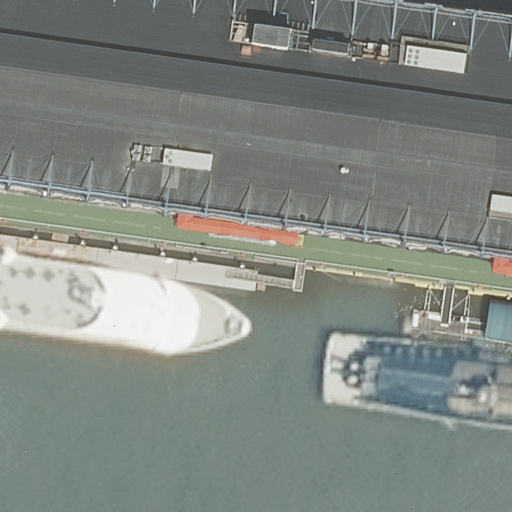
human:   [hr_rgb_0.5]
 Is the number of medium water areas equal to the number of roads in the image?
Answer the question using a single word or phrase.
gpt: no

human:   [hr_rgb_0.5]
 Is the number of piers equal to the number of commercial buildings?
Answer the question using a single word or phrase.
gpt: no

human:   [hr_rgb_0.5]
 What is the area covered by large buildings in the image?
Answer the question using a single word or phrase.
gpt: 6048m2

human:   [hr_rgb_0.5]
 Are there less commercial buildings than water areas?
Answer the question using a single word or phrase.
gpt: yes

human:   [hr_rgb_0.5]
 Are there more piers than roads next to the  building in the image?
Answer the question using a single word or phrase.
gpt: no

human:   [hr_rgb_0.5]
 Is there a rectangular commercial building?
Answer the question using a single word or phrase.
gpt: no

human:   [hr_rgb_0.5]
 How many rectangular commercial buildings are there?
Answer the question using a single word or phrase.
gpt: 0

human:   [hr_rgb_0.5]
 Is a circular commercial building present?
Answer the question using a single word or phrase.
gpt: no

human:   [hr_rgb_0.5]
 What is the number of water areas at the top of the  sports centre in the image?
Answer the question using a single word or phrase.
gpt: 0

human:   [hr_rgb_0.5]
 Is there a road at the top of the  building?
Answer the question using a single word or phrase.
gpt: no

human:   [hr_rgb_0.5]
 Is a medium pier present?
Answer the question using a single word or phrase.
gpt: no

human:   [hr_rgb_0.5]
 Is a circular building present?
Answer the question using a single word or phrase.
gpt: no

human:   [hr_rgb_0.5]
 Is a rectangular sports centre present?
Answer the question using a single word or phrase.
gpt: no

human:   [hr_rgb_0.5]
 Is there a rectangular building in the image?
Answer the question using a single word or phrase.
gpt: no

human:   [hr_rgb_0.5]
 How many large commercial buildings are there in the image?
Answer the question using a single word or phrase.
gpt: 0

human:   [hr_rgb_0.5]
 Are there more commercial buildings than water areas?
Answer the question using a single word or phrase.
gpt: no

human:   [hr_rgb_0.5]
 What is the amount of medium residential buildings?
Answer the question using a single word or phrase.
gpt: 0

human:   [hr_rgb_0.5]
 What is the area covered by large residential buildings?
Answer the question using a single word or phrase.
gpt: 6048m2

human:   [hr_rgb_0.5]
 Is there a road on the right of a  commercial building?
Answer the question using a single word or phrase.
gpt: no

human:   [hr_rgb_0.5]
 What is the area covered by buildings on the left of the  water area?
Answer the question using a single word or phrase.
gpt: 0m2

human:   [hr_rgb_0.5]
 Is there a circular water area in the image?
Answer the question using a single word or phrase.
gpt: no

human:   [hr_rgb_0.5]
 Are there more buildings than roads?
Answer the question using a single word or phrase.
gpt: no

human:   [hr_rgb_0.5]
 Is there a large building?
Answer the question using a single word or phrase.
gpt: yes

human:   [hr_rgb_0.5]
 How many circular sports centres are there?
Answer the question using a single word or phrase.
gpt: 0

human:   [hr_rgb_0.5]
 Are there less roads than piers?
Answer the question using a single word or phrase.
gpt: no

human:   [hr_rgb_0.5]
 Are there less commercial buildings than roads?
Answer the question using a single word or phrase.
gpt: yes

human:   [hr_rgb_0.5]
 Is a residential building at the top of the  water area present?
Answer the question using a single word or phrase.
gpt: no

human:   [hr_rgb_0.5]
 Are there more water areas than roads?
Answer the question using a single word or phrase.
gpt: no

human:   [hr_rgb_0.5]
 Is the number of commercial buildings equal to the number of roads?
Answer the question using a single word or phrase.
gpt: no

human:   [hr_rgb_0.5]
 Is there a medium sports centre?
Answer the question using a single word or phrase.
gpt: no

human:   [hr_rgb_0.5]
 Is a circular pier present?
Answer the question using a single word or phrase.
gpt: no

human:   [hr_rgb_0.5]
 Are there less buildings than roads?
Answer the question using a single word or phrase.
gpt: no

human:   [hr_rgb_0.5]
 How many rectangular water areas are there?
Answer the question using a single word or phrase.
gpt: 1

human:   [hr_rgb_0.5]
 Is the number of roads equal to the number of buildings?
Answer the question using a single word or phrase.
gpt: yes

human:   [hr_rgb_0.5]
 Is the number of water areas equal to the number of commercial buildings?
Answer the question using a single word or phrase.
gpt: no

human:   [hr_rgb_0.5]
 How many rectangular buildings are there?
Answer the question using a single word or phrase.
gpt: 0